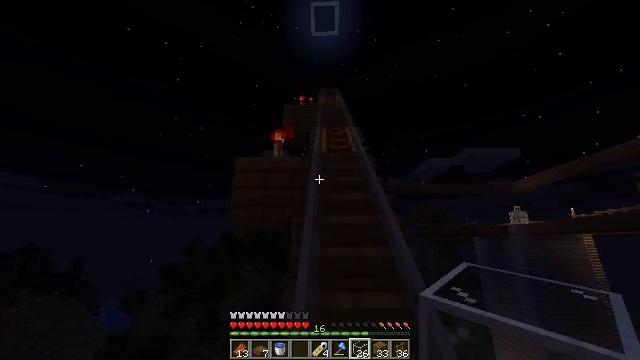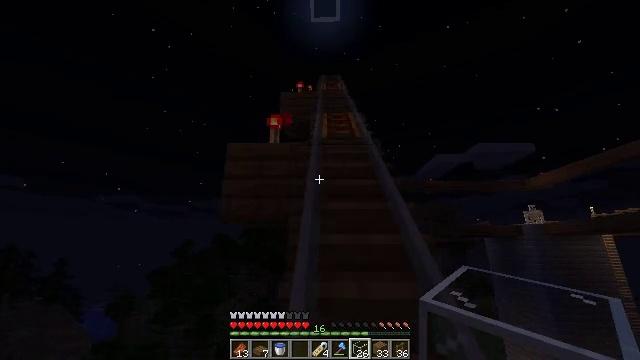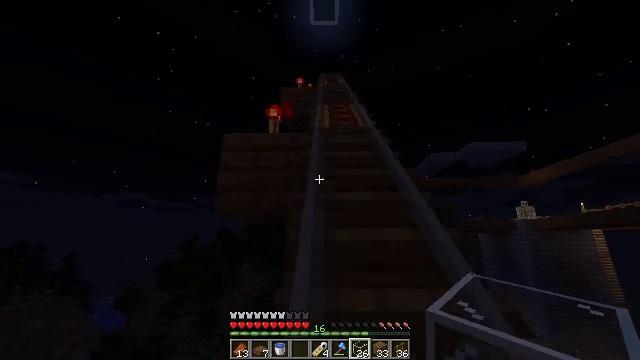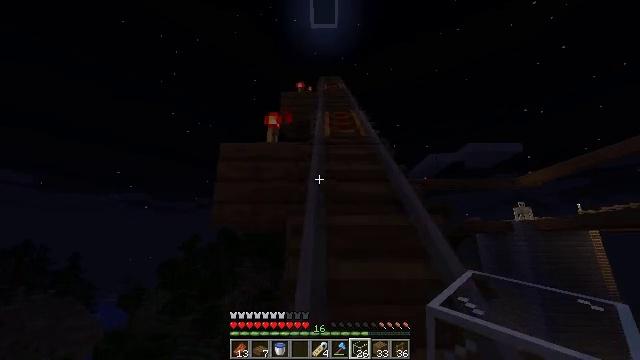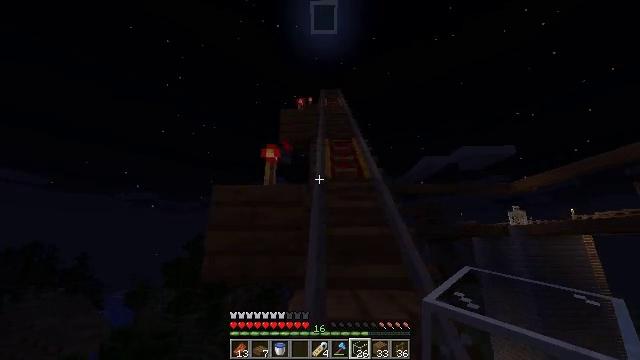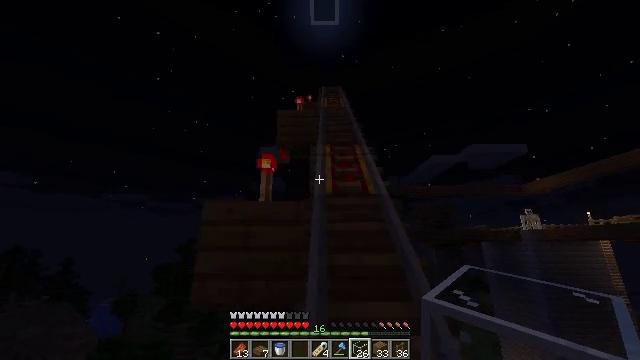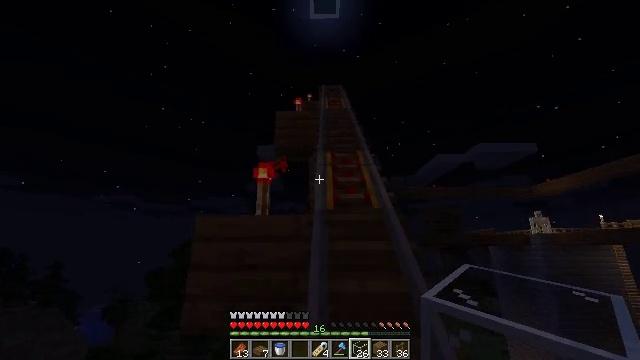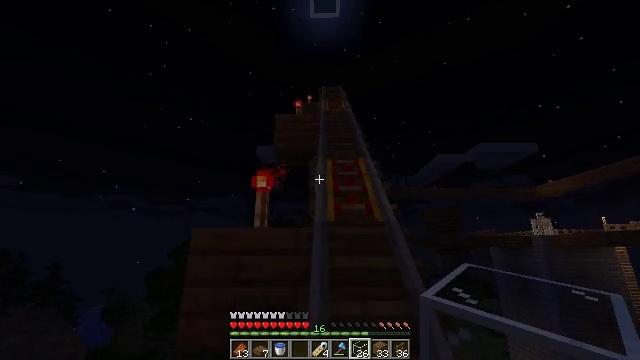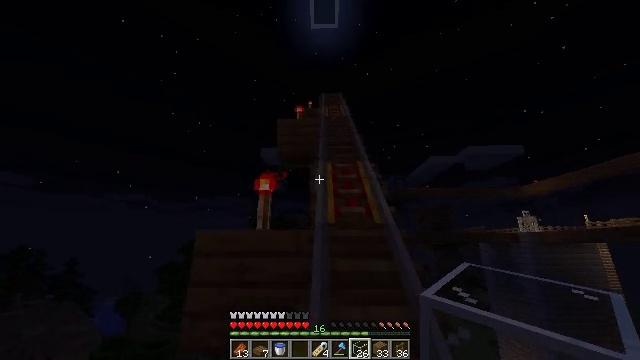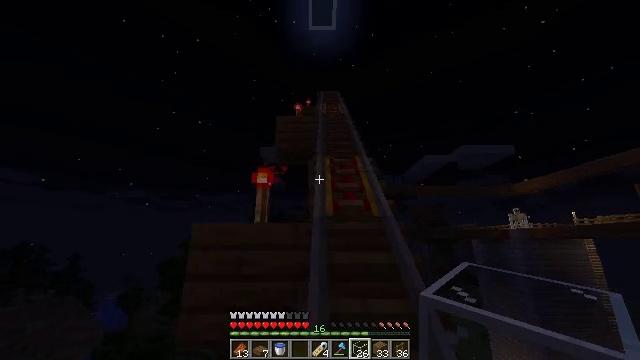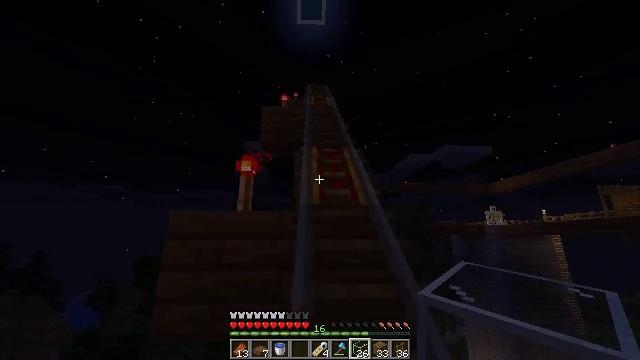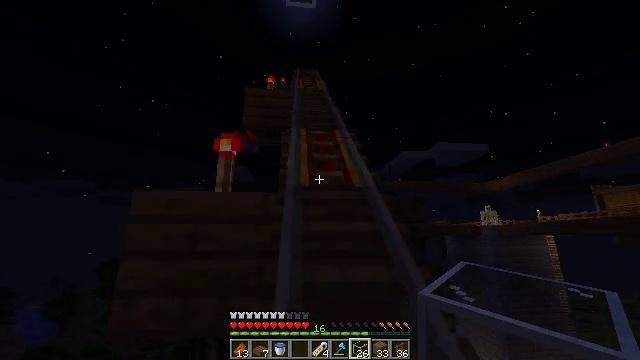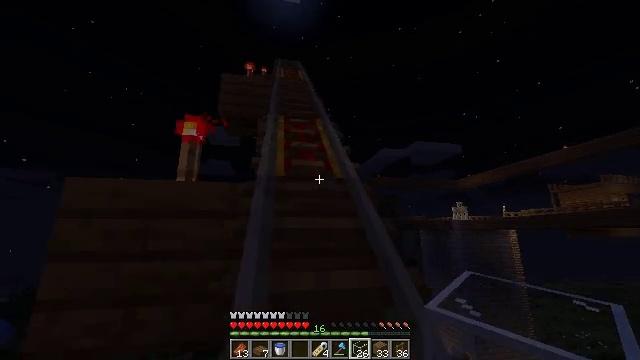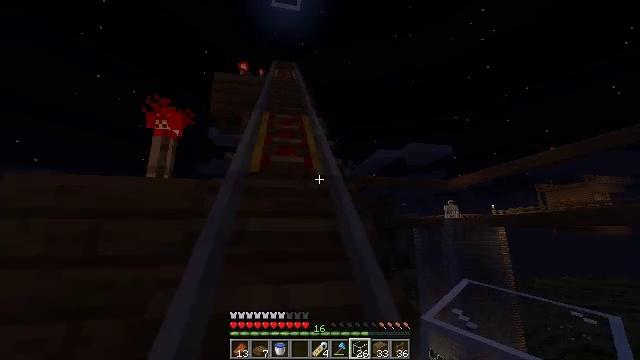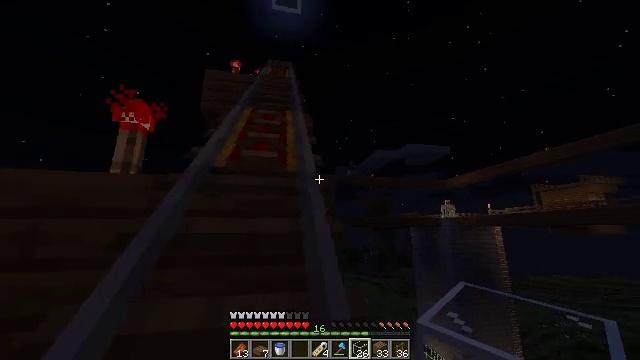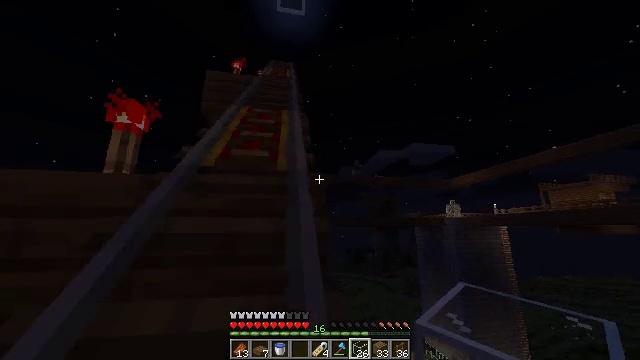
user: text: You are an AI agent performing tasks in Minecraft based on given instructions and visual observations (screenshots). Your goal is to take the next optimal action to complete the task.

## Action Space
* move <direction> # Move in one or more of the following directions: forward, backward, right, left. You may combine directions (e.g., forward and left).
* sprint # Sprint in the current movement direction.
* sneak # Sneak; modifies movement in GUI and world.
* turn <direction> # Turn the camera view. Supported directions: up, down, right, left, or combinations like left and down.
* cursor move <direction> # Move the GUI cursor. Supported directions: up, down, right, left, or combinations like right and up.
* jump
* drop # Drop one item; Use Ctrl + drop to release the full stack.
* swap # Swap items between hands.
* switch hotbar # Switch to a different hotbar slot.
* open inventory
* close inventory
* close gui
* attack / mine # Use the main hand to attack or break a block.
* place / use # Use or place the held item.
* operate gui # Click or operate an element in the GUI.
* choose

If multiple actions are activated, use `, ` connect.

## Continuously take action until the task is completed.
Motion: motion action
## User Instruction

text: Remove the glass to use the space.
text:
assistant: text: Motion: move forward, jump
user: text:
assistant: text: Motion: move forward, jump
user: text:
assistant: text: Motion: move forward, sprint, jump
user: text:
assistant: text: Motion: move forward, sprint, jump
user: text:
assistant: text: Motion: move forward, sprint, jump
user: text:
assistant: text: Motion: move forward, sprint, jump
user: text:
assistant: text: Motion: move forward, jump
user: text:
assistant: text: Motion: move forward, jump
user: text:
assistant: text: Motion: move forward, jump
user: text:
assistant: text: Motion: move forward, turn right, jump
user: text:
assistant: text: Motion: move forward, turn right, jump
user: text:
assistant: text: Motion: move forward and move right, turn right
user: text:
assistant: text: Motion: move forward and move right
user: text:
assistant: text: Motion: move forward and move right
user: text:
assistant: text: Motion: move forward and move right, turn left
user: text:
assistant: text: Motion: turn left
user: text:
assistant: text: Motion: no_op
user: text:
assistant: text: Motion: no_op
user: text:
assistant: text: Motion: no_op
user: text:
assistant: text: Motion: no_op
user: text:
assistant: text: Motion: no_op
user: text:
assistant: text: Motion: no_op
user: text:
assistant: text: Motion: move left
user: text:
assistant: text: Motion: move left
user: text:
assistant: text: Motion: move left
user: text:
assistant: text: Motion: move left
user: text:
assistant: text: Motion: no_op
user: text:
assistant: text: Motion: no_op
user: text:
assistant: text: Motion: no_op
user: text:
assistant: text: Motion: no_op